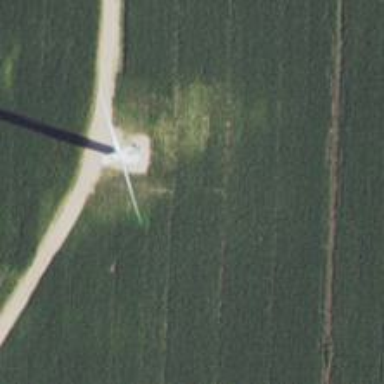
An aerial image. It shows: Wind power generator employing wind turbines.